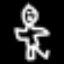
Label: angel